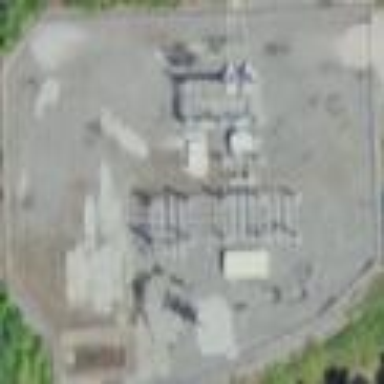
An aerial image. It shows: There is distribution substation enclosed by fence.